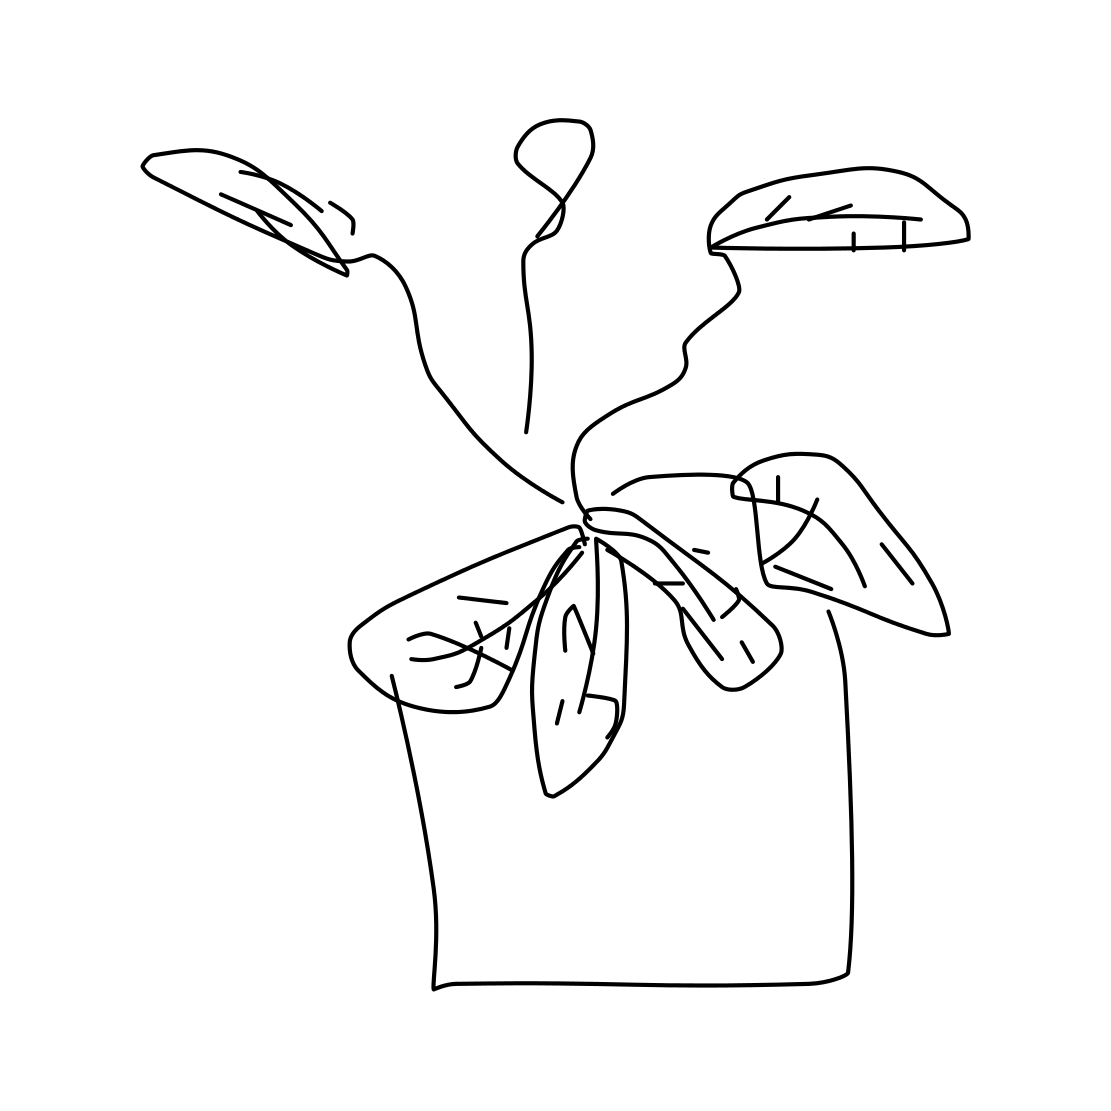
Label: potted plant